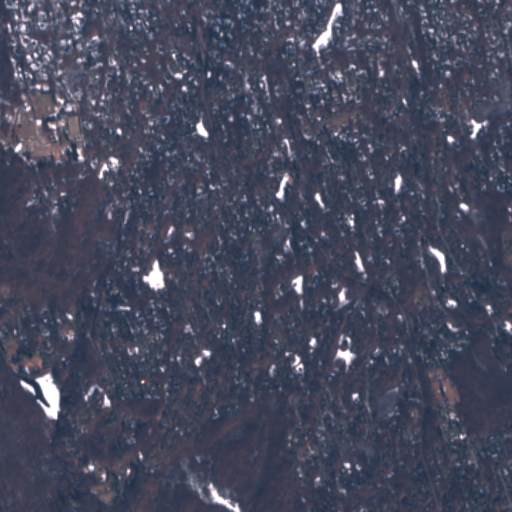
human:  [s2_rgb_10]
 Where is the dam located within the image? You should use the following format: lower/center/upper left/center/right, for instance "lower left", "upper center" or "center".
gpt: The dam is located in the lower left of the image.
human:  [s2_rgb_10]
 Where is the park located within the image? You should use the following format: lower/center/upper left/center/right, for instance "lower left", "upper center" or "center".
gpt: The park is located in the upper right of the image.
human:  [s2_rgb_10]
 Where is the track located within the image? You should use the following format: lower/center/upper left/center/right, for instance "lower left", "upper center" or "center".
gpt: There is no track in the image.